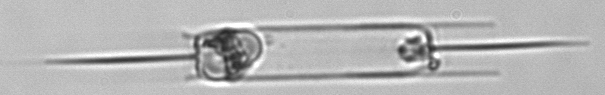
Label: Ditylum_brightwellii